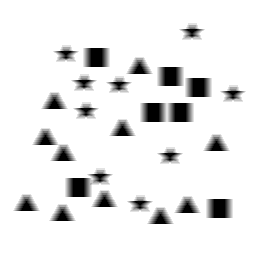
Squares: 7
Triangles: 11
Stars: 9
Total shapes: 27